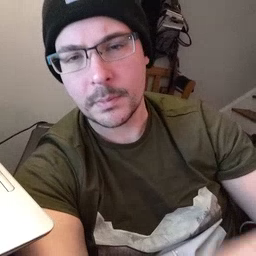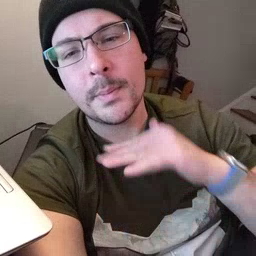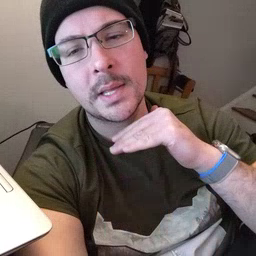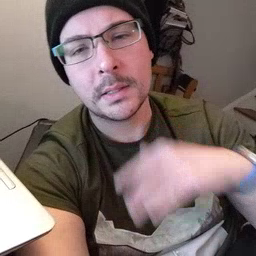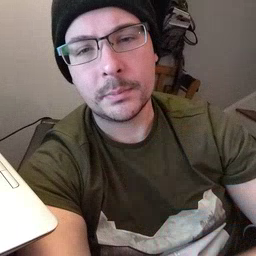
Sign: pig